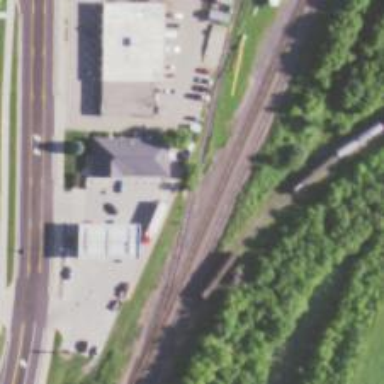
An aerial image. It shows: Railway spur service.